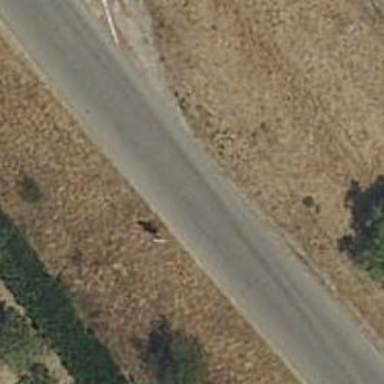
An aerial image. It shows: Unclassified road.